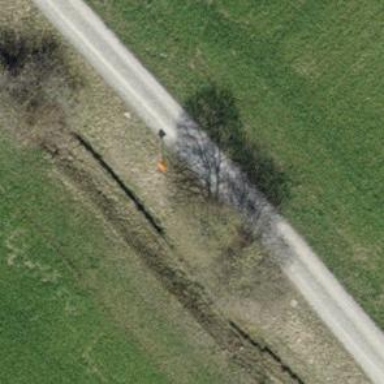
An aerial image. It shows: Pipeline marker.